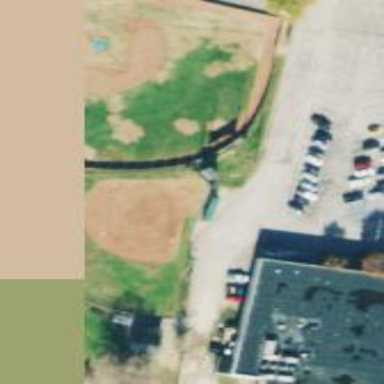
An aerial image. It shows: Baseball pitch for leisure and sports activities.